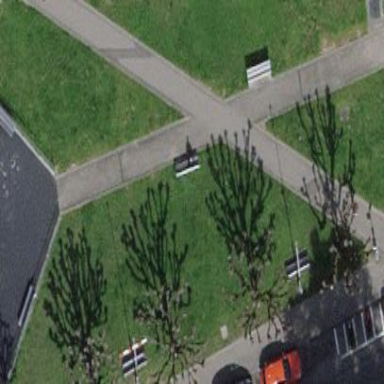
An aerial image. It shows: Park.